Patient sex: F
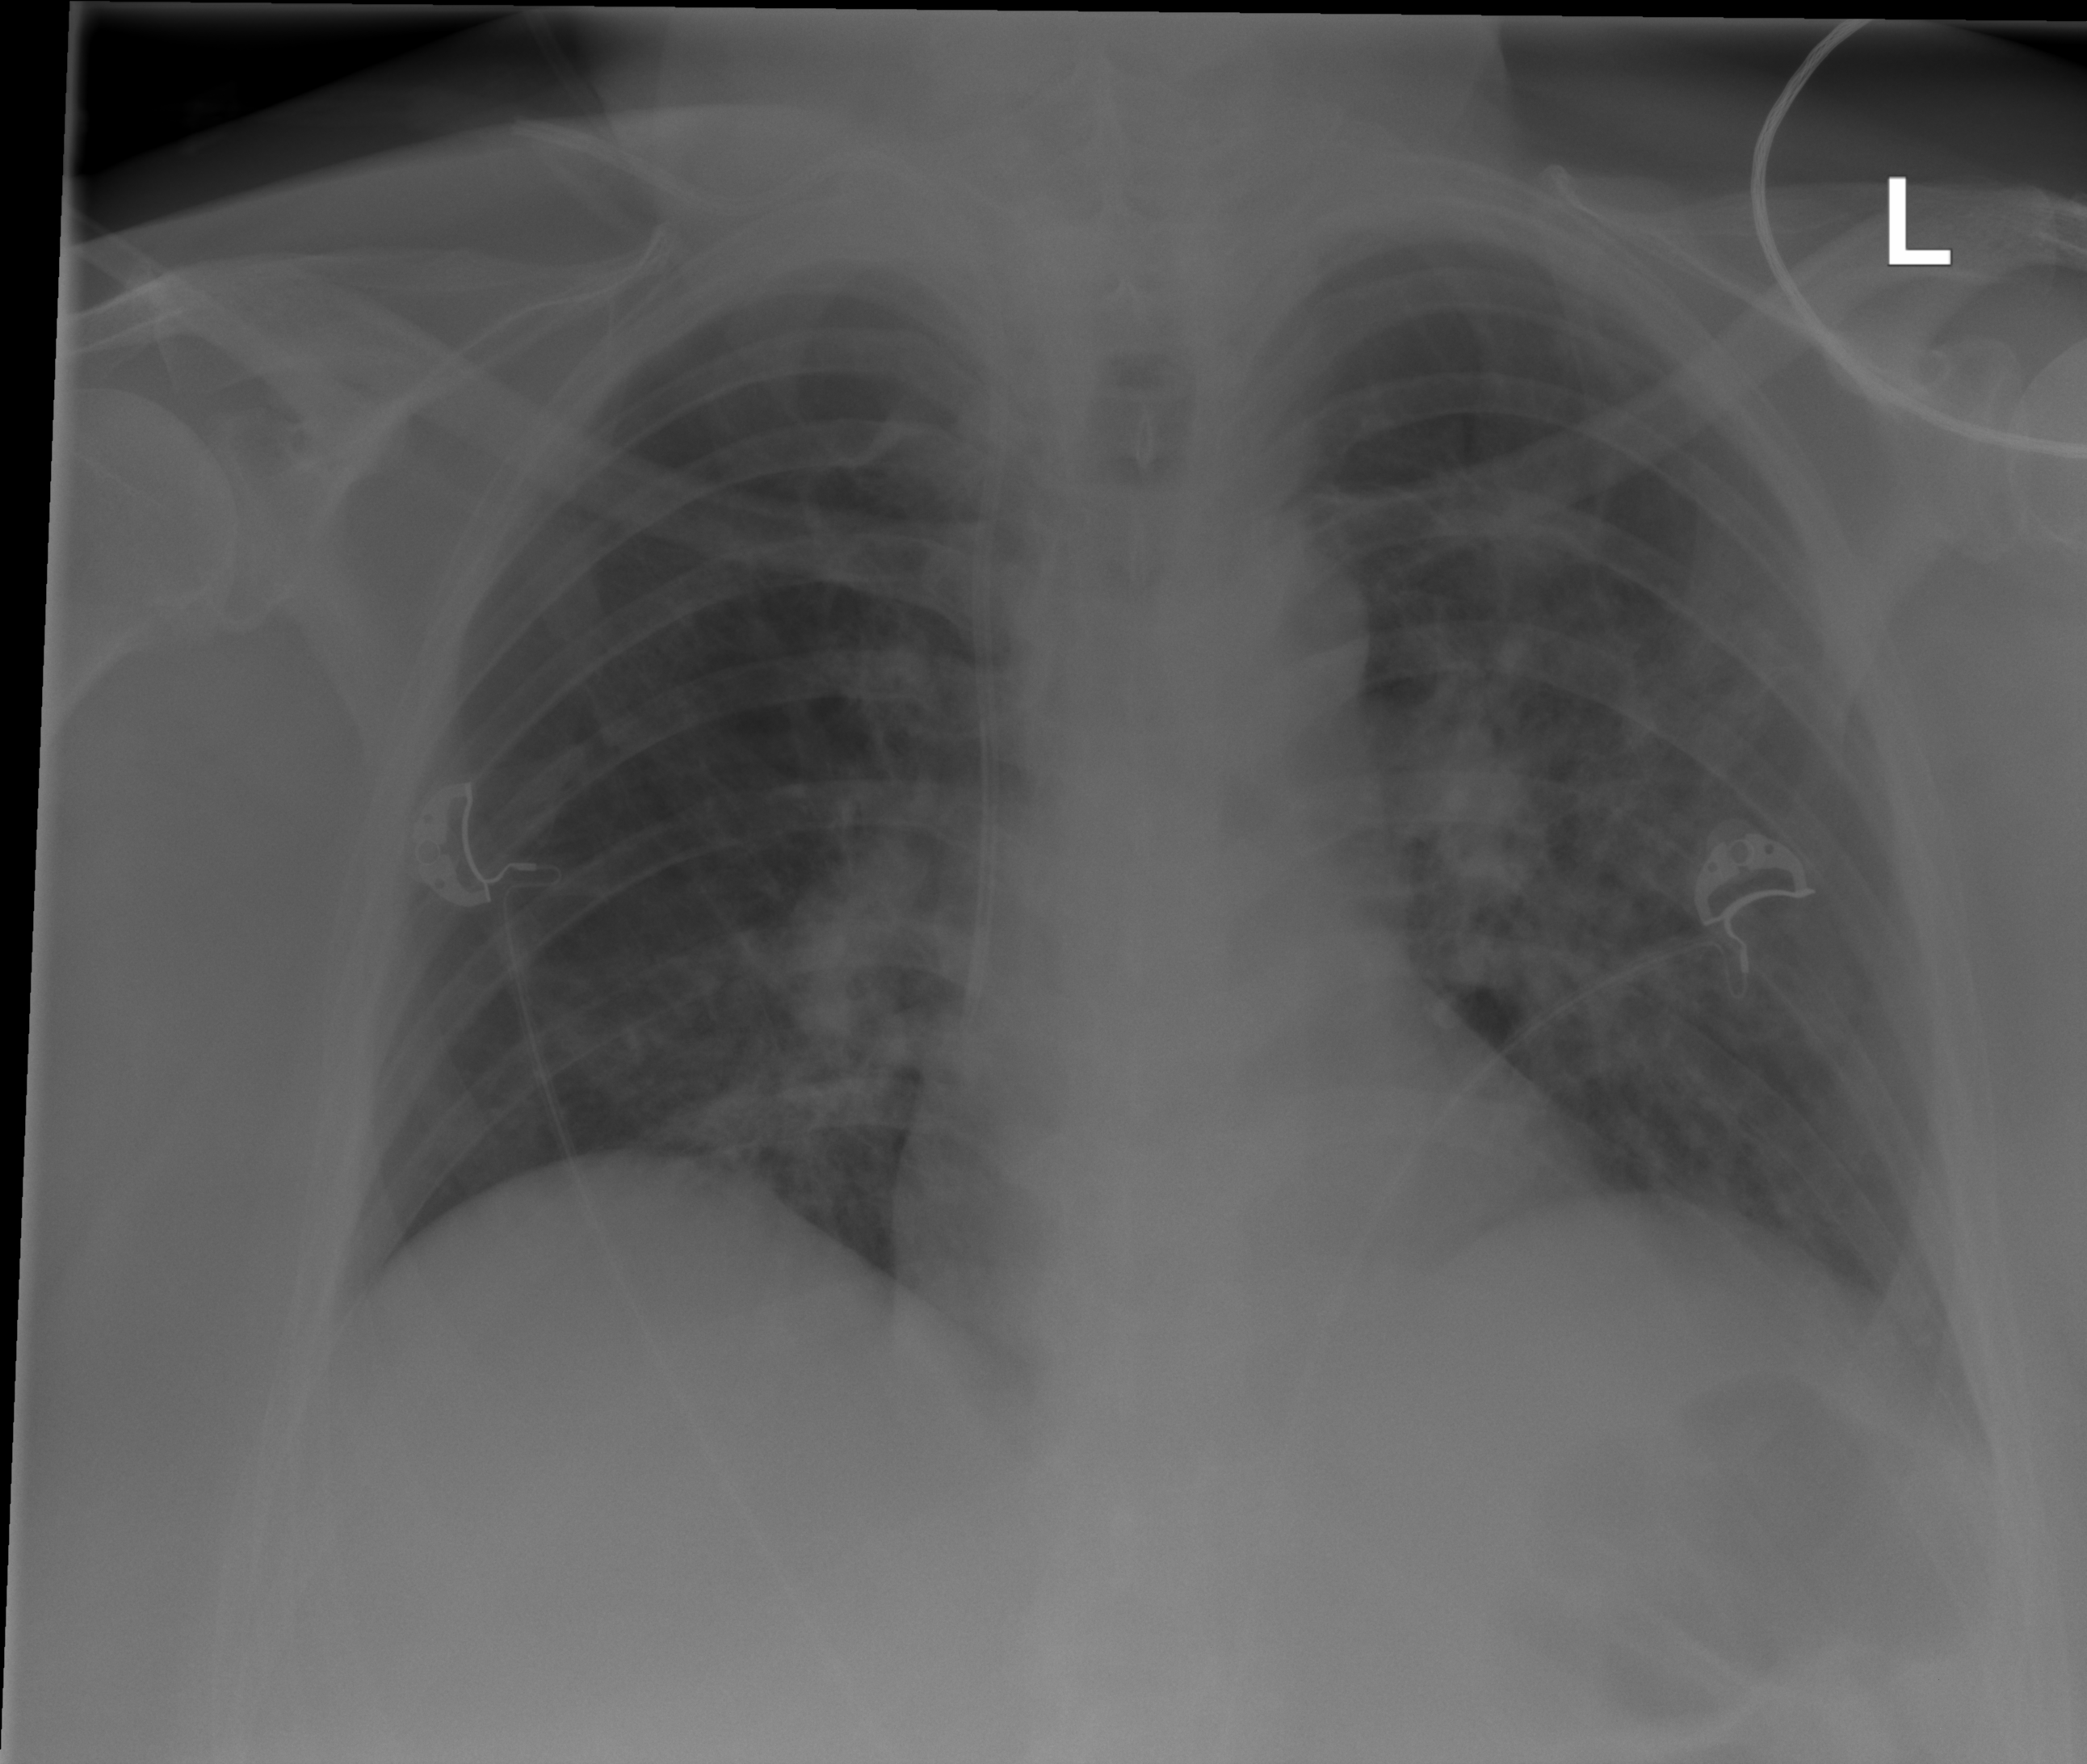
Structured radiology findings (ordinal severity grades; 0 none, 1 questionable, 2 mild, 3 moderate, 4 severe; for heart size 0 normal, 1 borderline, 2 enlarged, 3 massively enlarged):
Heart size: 0
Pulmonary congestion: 0
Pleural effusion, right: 0
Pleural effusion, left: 1
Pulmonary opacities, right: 2
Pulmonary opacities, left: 2
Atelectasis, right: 1
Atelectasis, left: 2